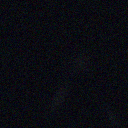
Screen state: off